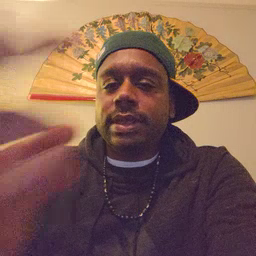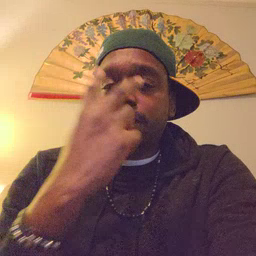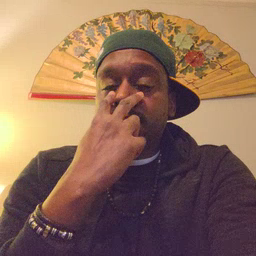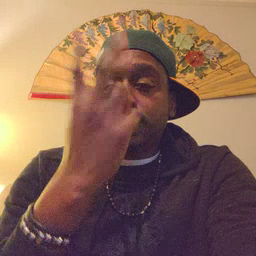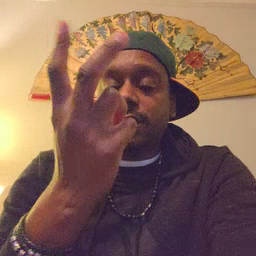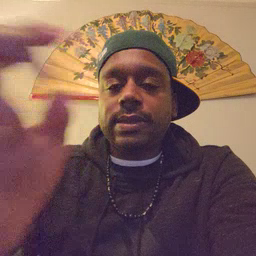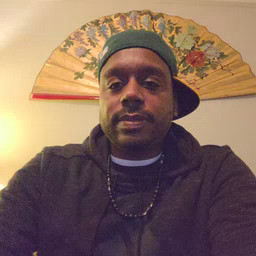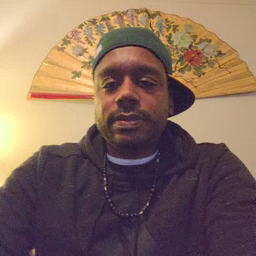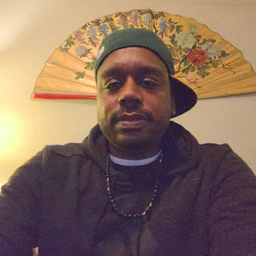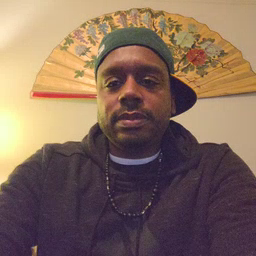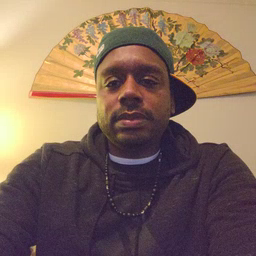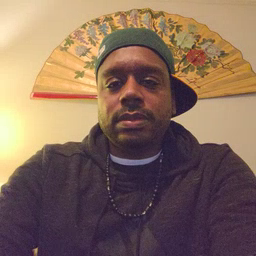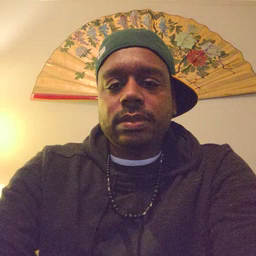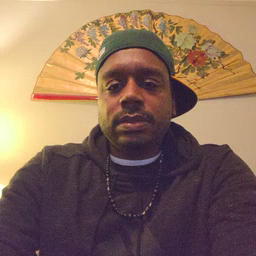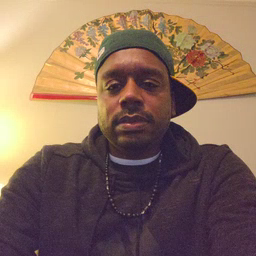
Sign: see